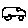
Label: car